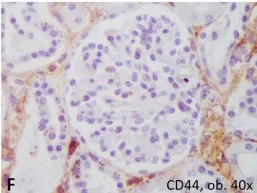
Proliferative glomerulonephritis. , without positivity for CD44.
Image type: pathology (immunostaining)